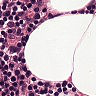
Metastatic tissue present: no